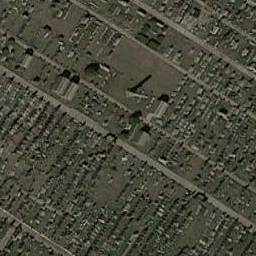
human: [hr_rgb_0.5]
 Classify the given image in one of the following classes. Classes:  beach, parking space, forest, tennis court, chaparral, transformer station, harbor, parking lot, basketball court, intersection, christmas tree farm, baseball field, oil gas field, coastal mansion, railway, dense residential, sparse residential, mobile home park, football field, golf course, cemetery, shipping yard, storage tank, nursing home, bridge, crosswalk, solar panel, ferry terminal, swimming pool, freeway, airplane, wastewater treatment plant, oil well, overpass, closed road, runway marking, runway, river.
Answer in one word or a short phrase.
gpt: cemetery